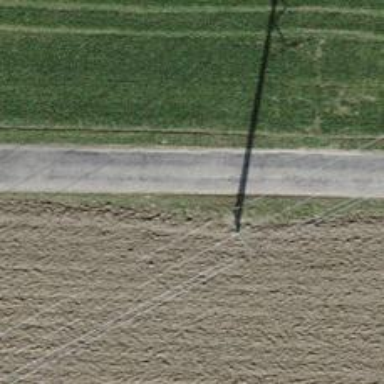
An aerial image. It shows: Minor power line.